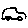
Label: car